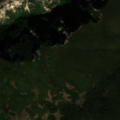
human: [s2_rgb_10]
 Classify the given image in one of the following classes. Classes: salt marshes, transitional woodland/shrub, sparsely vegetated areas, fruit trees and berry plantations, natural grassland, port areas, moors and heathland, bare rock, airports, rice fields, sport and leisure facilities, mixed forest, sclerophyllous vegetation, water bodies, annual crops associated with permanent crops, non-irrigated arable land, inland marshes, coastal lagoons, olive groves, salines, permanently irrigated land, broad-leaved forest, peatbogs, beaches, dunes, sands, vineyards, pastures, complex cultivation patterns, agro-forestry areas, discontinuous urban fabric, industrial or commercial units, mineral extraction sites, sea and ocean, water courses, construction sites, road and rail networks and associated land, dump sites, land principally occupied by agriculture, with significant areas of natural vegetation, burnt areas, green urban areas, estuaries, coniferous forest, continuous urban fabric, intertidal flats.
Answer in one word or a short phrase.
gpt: broad-leaved forest, transitional woodland/shrub, sparsely vegetated areas